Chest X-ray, PA view. Patient: 60 years old, sex F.
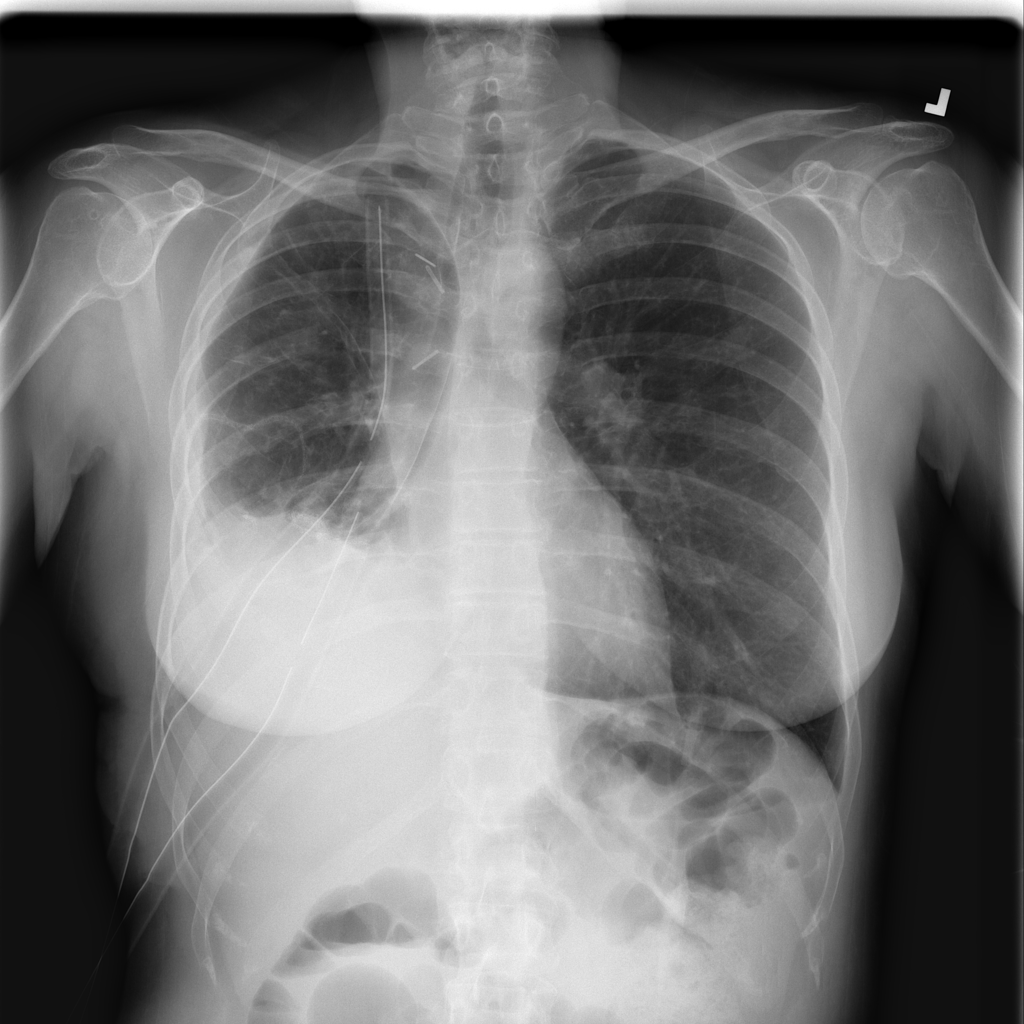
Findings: Effusion